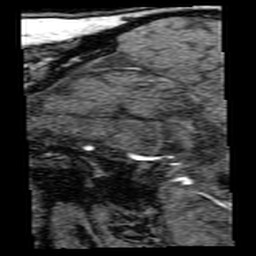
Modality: angio
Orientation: sagittal
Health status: ill
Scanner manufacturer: siemens
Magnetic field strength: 1.5 T
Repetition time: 0.04 s
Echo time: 0.00709 s